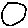
Label: circle